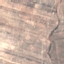
Label: PermanentCrop